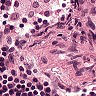
Metastatic tissue present: no